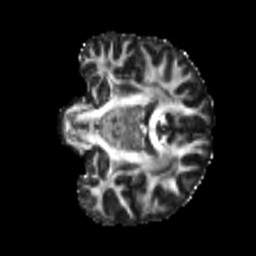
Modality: FA
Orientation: coronal
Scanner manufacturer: siemens
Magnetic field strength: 3 T
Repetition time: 4 s
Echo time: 0.0594 s